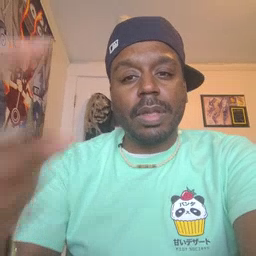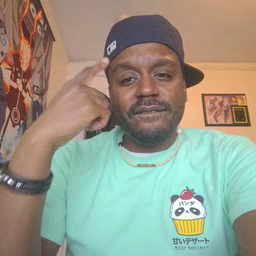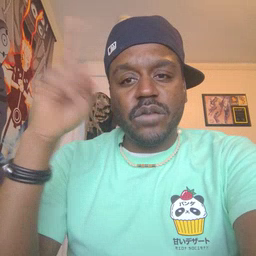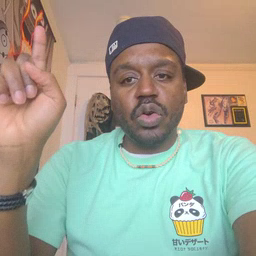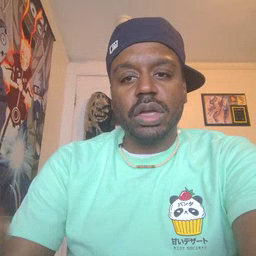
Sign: for